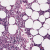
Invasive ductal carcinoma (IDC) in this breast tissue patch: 0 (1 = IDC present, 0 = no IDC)